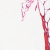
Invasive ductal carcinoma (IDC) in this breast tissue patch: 1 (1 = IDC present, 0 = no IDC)